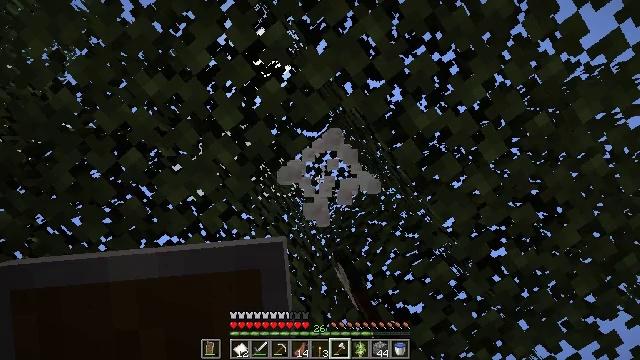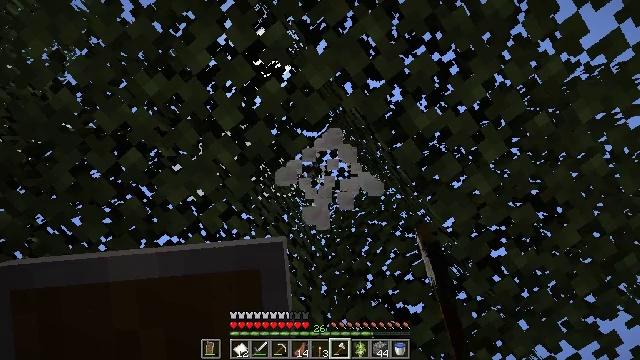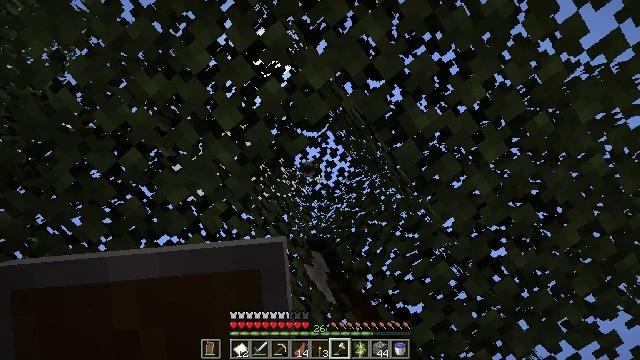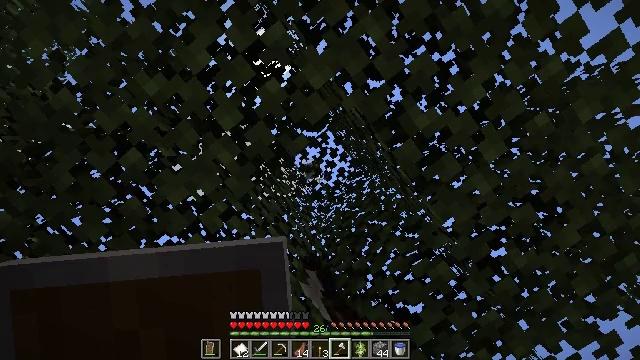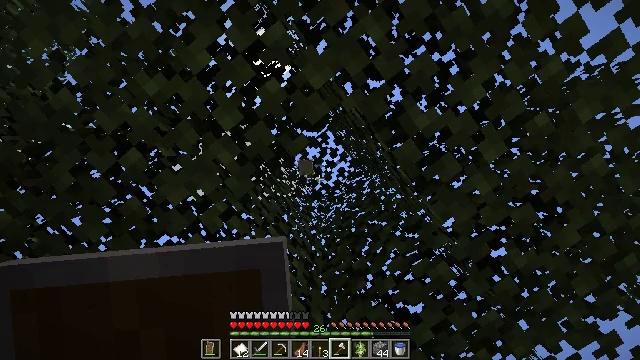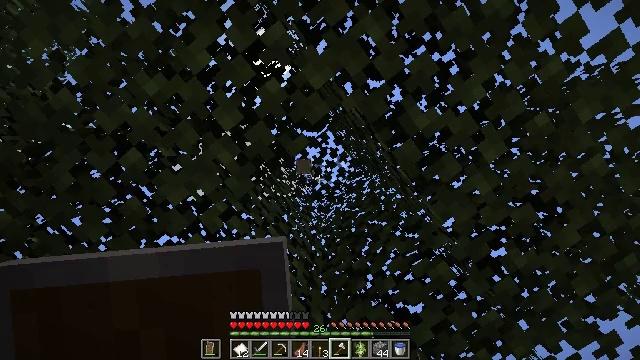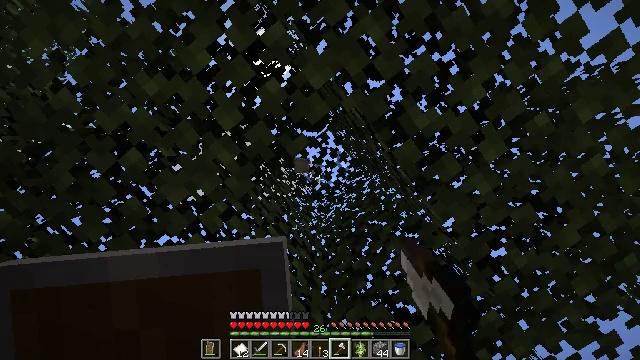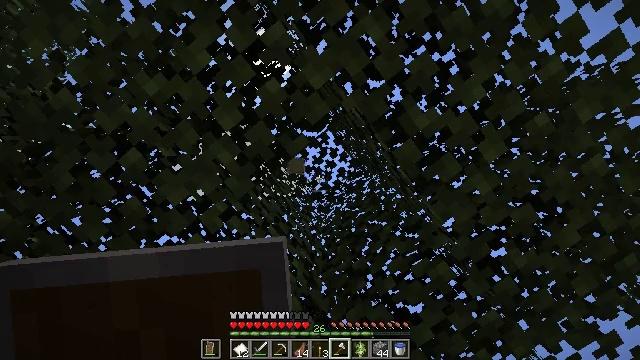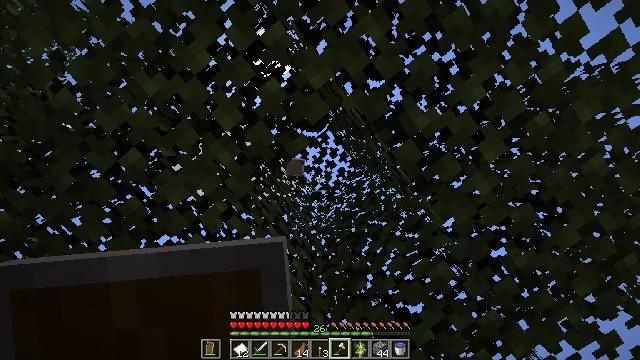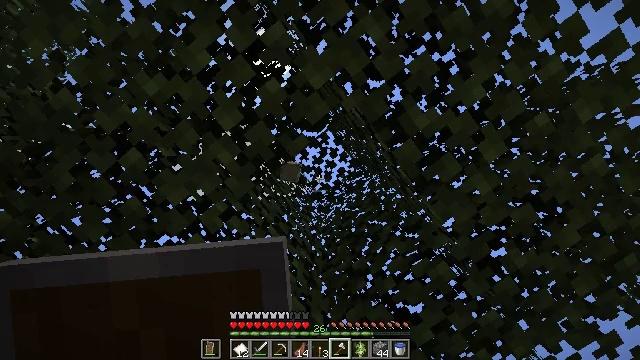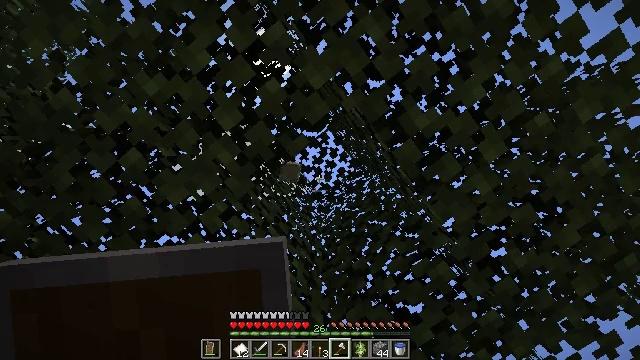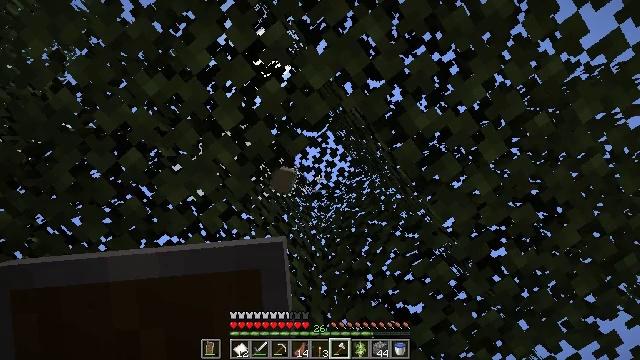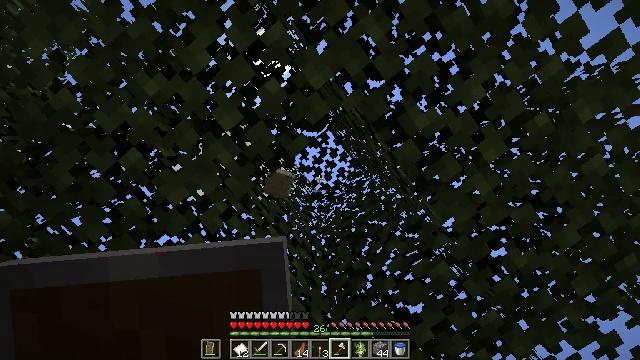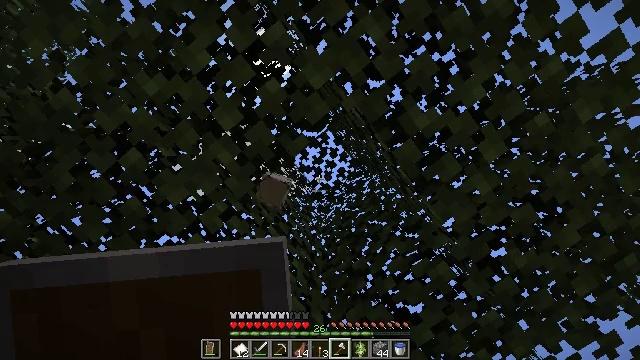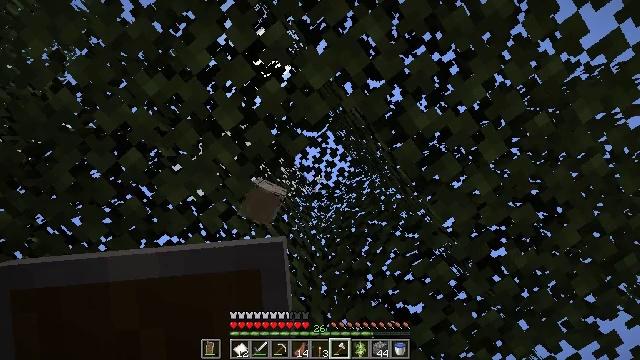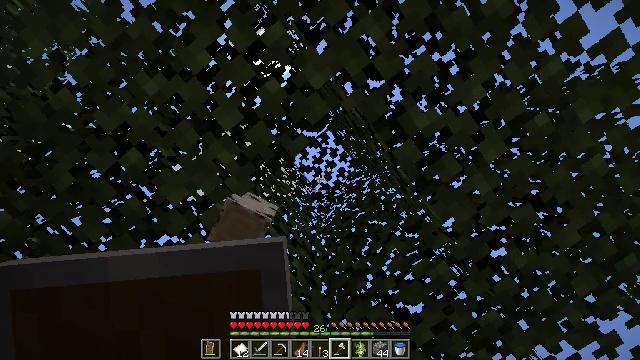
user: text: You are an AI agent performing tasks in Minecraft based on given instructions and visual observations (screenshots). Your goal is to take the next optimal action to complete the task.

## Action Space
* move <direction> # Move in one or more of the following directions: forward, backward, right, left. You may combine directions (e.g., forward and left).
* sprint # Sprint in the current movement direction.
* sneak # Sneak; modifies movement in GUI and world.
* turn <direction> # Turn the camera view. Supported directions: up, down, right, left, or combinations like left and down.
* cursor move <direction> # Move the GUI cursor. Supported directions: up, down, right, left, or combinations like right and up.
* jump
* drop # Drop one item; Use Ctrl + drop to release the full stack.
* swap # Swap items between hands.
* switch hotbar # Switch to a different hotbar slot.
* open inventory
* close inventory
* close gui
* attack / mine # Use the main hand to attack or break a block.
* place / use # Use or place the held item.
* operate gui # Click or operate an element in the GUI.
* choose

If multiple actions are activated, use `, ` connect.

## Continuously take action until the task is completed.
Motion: motion action
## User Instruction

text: Remove an egg from the inventory.
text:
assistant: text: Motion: attack / mine
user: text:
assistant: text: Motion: attack / mine
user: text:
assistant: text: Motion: attack / mine
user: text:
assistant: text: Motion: attack / mine
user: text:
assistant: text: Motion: attack / mine
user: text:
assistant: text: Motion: attack / mine
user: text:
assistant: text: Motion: no_op
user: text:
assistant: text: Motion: no_op
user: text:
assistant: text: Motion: no_op
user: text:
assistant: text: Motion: no_op
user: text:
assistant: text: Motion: no_op
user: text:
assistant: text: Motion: no_op
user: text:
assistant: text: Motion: no_op
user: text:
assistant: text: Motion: no_op
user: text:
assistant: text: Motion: no_op
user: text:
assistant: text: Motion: no_op
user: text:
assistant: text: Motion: move forward, turn left and down
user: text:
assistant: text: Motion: move forward, turn left and down
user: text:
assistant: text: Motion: move forward, turn left and down
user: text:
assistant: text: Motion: turn left and down
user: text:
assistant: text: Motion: move forward, turn left and down
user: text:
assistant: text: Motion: move forward, turn left and down
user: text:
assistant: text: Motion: move forward, turn down
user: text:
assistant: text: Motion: move forward, turn down
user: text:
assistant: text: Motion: move forward
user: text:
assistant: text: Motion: move forward
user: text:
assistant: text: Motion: move forward, turn down
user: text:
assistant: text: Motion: move forward, turn down
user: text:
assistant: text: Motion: move forward, turn down
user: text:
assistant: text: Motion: move forward